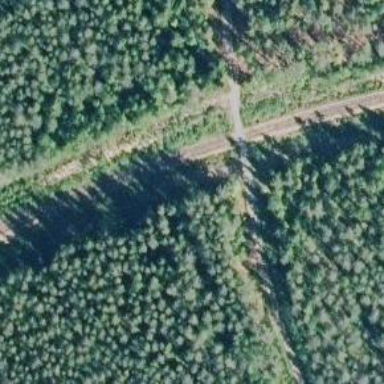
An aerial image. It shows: Abandoned railway track of Class A.